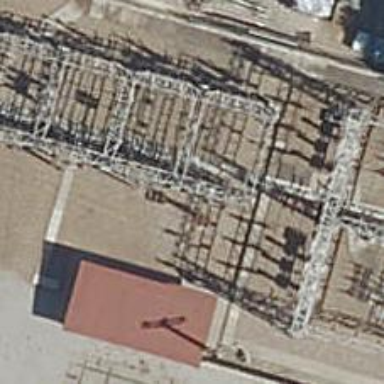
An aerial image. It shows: Concrete power pole.